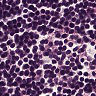
Metastatic tissue present: no